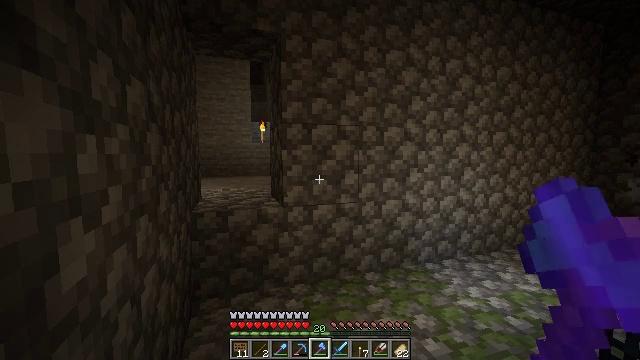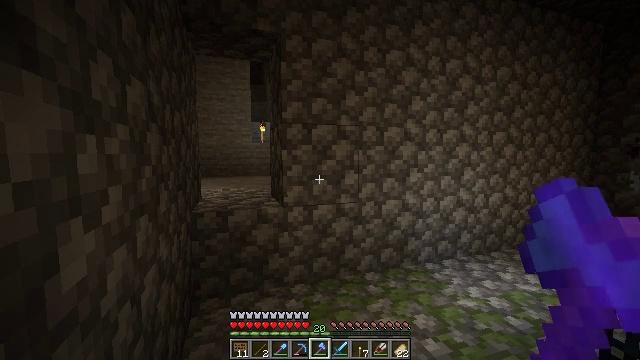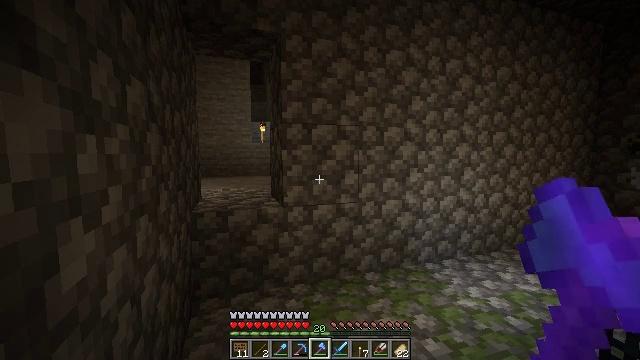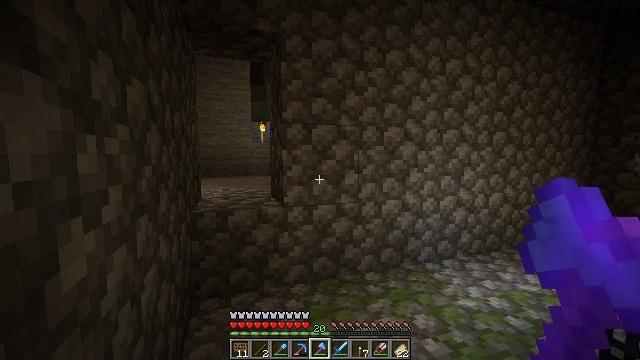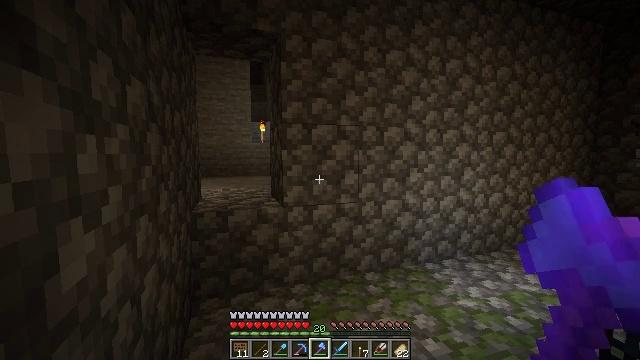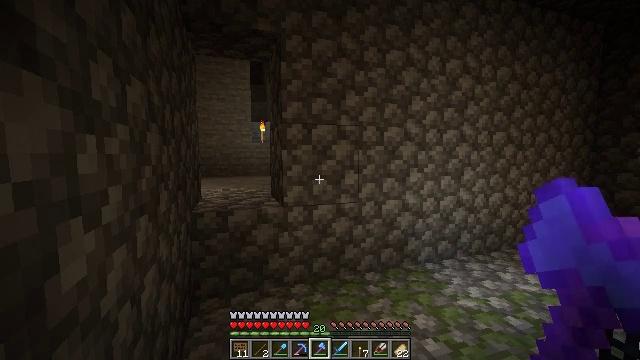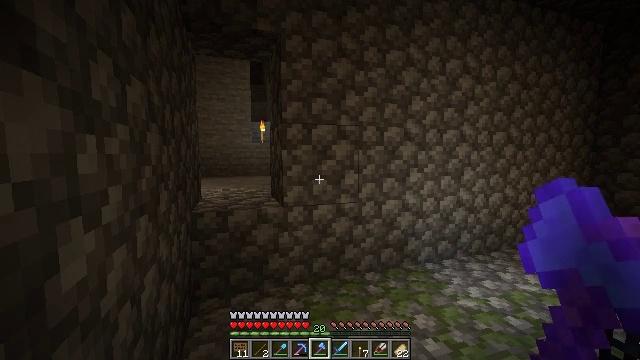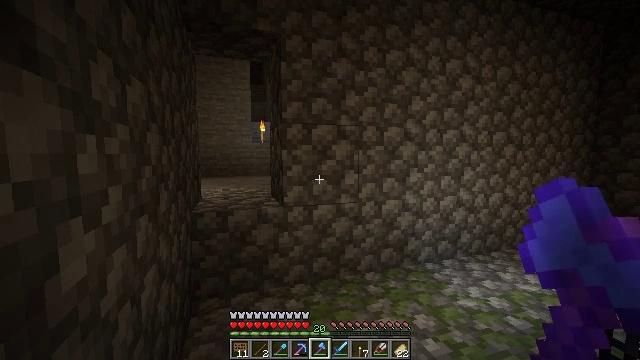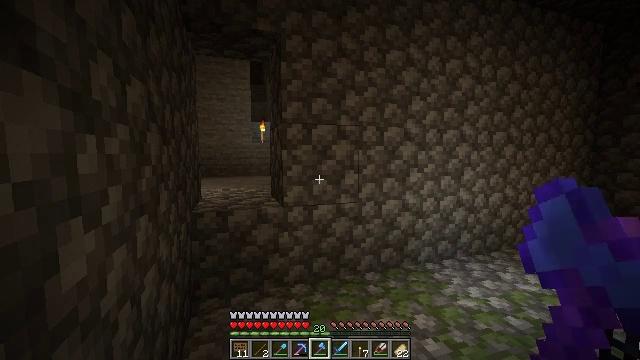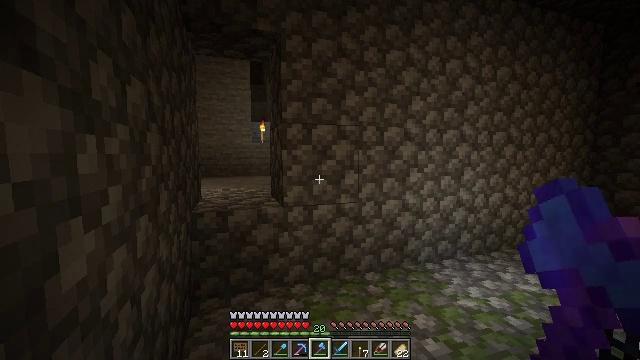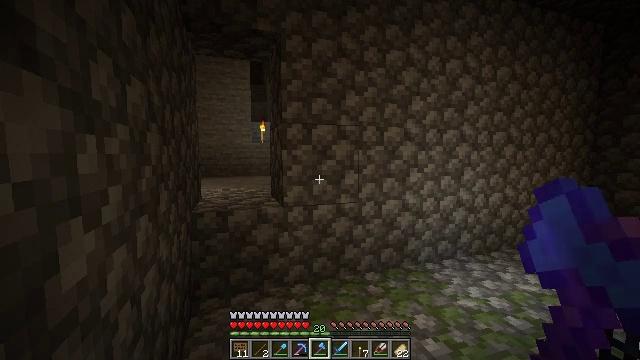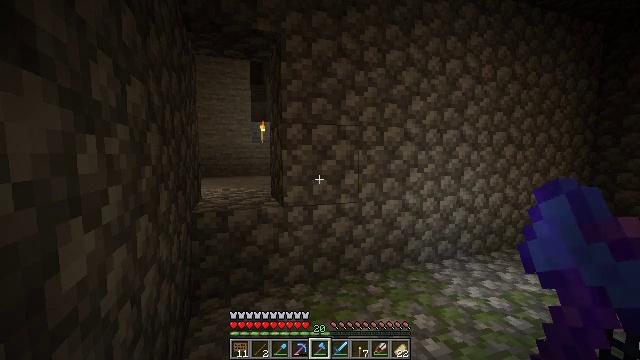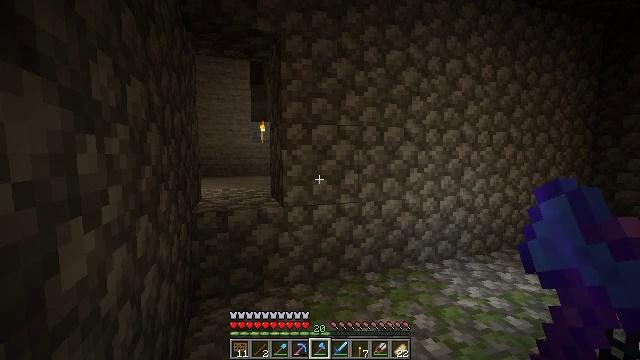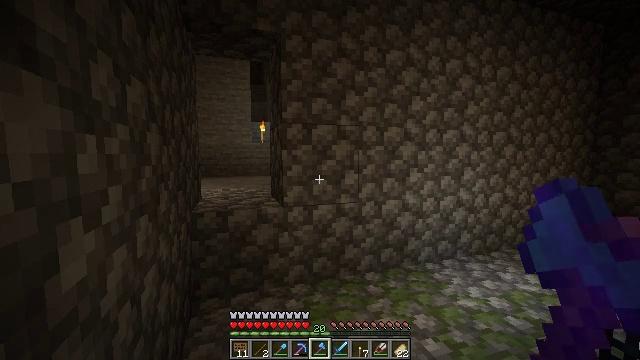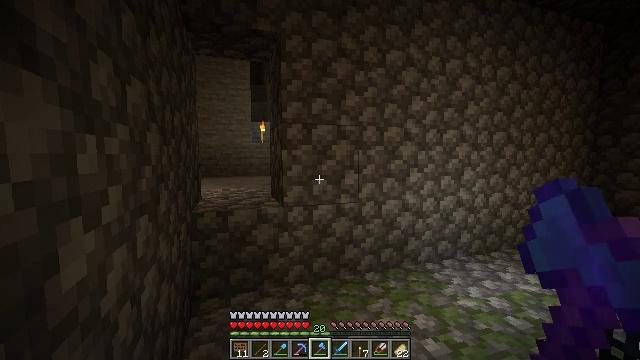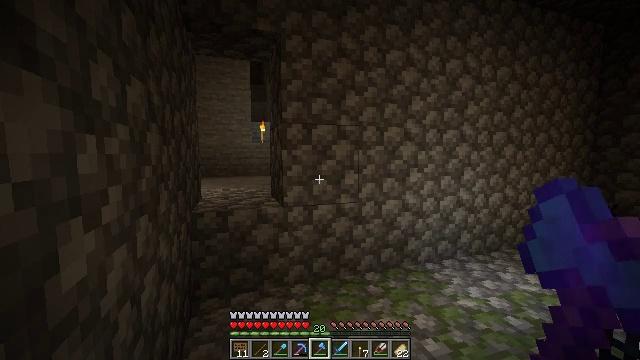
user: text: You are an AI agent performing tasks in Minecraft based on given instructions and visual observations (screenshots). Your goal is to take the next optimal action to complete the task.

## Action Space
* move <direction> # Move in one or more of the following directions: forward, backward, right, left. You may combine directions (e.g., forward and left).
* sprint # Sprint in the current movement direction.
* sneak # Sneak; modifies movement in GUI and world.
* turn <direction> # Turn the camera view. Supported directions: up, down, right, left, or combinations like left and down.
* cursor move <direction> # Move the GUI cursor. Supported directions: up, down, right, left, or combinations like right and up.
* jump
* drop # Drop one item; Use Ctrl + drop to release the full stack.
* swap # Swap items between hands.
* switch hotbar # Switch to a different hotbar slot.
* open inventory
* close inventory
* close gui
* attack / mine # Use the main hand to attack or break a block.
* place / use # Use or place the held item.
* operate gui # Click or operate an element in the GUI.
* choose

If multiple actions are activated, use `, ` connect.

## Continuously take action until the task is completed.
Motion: motion action
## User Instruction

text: Gather the torch from its position.
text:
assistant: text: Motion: no_op
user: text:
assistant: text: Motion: no_op
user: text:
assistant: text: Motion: no_op
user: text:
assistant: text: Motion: no_op
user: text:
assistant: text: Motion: no_op
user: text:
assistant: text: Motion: no_op
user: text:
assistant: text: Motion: no_op
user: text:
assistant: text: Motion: no_op
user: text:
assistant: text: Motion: no_op
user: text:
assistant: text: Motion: no_op
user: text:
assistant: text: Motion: no_op
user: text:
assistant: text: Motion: no_op
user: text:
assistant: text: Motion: no_op
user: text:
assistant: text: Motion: no_op
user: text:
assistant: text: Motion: no_op
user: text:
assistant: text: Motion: no_op
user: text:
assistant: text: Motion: no_op
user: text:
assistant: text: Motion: no_op
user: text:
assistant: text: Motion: no_op
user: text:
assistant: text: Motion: no_op
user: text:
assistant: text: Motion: no_op
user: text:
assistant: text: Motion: no_op
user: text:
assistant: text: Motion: no_op
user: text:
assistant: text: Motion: no_op
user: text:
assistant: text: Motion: no_op
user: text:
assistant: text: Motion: no_op
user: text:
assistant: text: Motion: no_op
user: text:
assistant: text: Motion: no_op
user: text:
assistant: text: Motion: no_op
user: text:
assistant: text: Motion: no_op